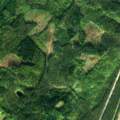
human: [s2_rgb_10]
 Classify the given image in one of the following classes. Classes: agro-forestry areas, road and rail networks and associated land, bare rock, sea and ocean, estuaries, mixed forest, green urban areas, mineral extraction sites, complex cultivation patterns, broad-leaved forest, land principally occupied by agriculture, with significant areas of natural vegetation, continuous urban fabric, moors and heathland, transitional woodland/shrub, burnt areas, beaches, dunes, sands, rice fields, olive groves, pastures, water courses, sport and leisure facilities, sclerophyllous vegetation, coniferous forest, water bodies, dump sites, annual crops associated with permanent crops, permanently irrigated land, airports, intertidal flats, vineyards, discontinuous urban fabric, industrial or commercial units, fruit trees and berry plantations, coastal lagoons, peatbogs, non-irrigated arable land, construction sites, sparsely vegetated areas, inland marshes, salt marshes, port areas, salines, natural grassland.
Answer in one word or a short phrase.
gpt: mineral extraction sites, broad-leaved forest, coniferous forest, mixed forest